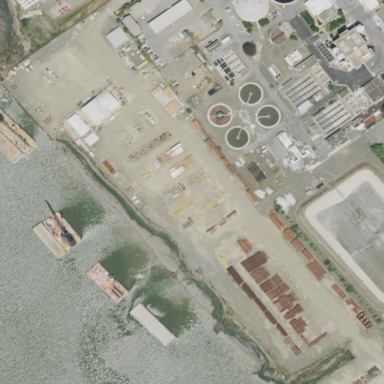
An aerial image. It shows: Industrial area.